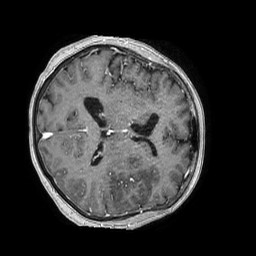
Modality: T1w
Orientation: axial
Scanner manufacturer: philips
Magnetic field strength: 1.5 T
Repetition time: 0.007542 s
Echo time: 0.003424 s